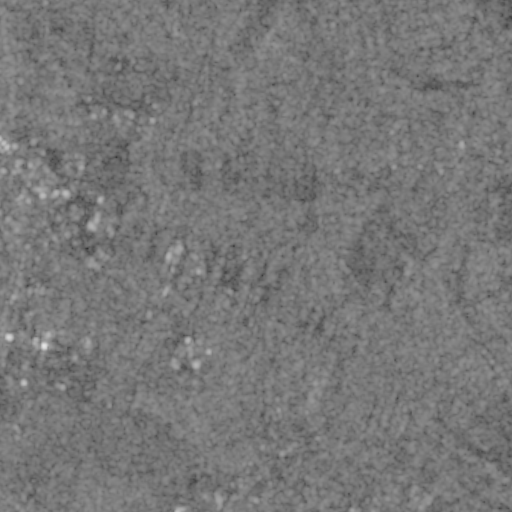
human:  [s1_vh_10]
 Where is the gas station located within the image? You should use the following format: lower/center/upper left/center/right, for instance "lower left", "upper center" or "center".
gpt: The gas station is located in the lower left of the image.
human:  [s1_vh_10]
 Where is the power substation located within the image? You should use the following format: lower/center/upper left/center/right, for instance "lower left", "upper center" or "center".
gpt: The power substation is located in the lower left of the image.
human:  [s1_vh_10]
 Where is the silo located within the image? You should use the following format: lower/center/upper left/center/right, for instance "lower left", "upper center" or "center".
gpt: The silo is located in the center right of the image.
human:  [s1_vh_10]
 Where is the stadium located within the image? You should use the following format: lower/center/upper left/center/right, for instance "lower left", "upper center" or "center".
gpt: The stadium is located in the center left of the image.
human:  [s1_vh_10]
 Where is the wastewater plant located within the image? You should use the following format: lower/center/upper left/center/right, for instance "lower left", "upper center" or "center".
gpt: The wastewater plant is located in the center left of the image.
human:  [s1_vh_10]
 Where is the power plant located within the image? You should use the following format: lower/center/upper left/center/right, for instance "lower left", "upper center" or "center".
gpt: There is no power plant in the image.

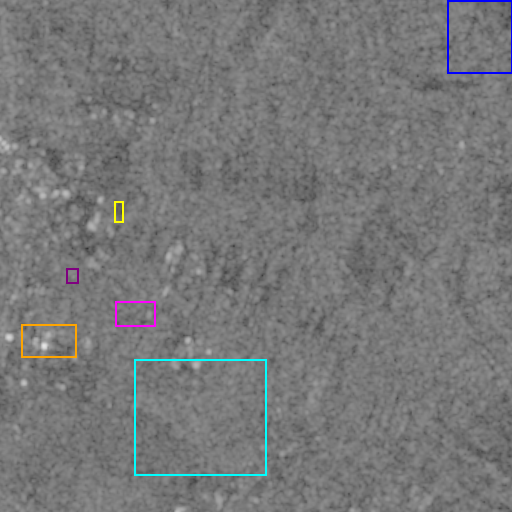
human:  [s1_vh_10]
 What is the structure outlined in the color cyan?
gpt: The structure outlined in cyan is a crop field.
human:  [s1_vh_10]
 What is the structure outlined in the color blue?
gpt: The structure outlined in blue is a park.
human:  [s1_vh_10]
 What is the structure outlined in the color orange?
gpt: The structure outlined in orange is a parking lot.
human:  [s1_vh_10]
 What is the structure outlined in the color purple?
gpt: The structure outlined in purple is a power substation.
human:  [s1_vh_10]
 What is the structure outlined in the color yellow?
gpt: The structure outlined in yellow is a stadium.
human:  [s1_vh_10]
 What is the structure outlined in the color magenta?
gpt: The structure outlined in magenta is a wastewater plant.
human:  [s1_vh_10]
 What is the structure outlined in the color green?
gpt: There is no green outline.